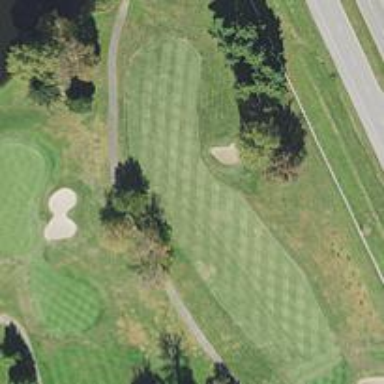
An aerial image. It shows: Golf hole.